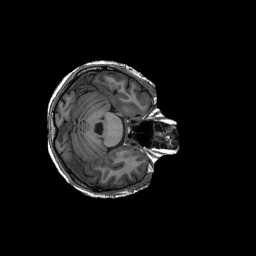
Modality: T1w
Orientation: axial
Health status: ill
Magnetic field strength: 3 T